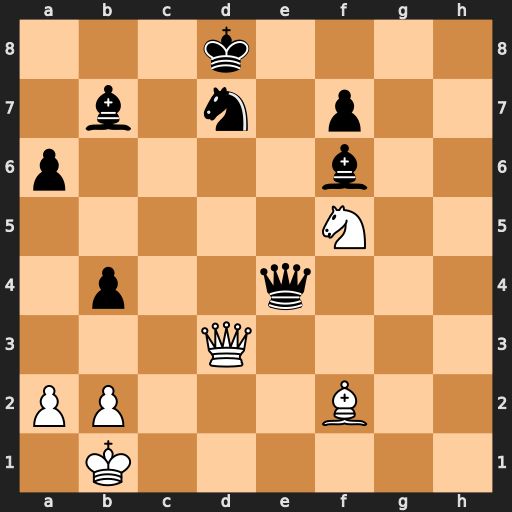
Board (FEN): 3k4/1b1n1p2/p4b2/5N2/1p2q3/3Q4/PP3B2/1K6
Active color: w
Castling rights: -
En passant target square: -
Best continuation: Bb6+ Kc8 Nd6+